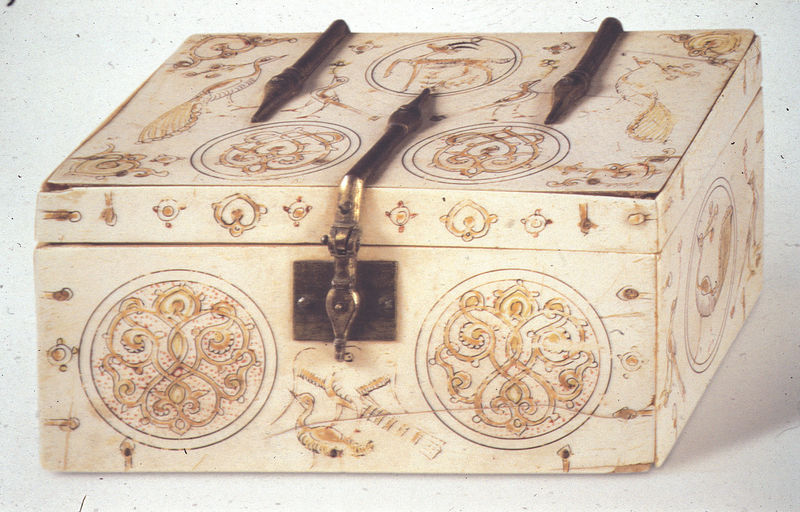
Titel: Kästchen aus Sizilien, bemalt
Standort: Doha (Katar)
Institution: Museum of Islamic Art
Schlagwörter: schatten, vogel, weiß, ocker, braun, grau, hell, holz, orange, schmuck, schloss, tier, tiere, beige, muster, ornament, alt, silber, vögel, boden, gold, kreis, rund, ranken, spanien, bein, ecke, leiste, ente, kisten, hellbraun, linien, enten, feathers, red, white, women, black, golden, jugendstil, old, secret, yellow, ornamente, verzierung, decorative, pattern, patterns, metall, brown, wooden, bronze, nagel, nägel, bemalt, foto, fotografie, photographie, punkte, schnalle, eisen, truhe, deckel, messing, haken, medaillon, motiv, ringe, gemalt, orient, orientalisch, linie, form, kreise, kiste, schachtel, pfau, gravur, intarsien, schnitzerei, kasten, photo, verziert, ornamental, scharniere, schnörkel, arabisch, wood, eiss, quader, hubi, scharnier, antik, verschlungen, mittelalter, schlangen, metal, viereckig, schlüssel, beschlag, verschluß, schatulle, teuer, bänder, mandala, ornamentik, brezel, decoration, color, animals, bird, etching, peacock, birds, spiralen, kästchen, islam, bügel, verzierungen, cross, wings, aufbewahrung, beschläge, falle, schließe, schnitzereien, elfenbein, koffer, motive, photografie, ancient, trunk, antique, design, drawings, lol, close, box, engraving, medieval, gelbw, animal, circle, circles, lines, shapes, antilope, chest, persisch, mexico, brass, pyxis, strap, sperrholz, gravuren, behältniis, byzans, scahtten, holzkästchen, round, symbol, photograph, bone, painted, ebony, broken, nail, hinges, key, metallbeschläge, copper, fernöstlich, lock, engraved, jewelry, heart, cream, tube, clasp, casket, destroyed, ivory, adorned, trasure chest, treasure, rosaces, sex, elfenbeim, kämpefen, worn, domestic, case, motif, locks, schnitzereirund, decklel, swan, nails, closed, ducks, lid, duck, aztec, pick, metalic, intricate, celtic, handle, decorated, locked, imprint, porn, abgestoßen, bastrakt, fölechtband, peacocks, hinge, crate, pheasant, safe, wooden box, garnishe, emballishment, scraped, fnord, clip, chrome, brass handle, fake, ttybox, wook, pttern, lockbox, regalia, drafts, nope, screws, latch, hardware, domestic art, fake ivory, valuables, treasury